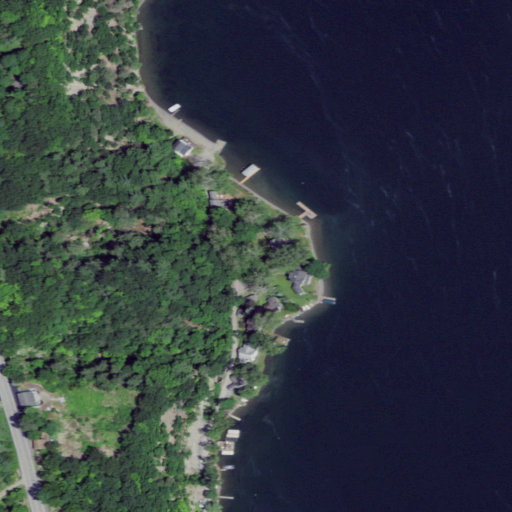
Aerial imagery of cape in New York named Walton Point containing open water, mixed forest, deciduous forest, open development, low intensity development, pasture, and medium intensity development